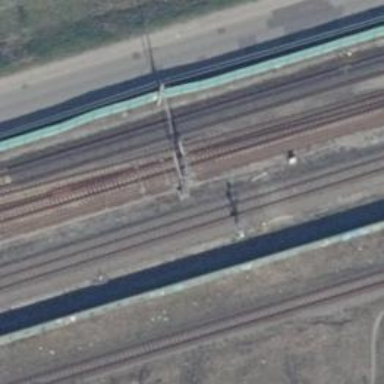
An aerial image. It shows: Railway track.